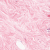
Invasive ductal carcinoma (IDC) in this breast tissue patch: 0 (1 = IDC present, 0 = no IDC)